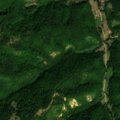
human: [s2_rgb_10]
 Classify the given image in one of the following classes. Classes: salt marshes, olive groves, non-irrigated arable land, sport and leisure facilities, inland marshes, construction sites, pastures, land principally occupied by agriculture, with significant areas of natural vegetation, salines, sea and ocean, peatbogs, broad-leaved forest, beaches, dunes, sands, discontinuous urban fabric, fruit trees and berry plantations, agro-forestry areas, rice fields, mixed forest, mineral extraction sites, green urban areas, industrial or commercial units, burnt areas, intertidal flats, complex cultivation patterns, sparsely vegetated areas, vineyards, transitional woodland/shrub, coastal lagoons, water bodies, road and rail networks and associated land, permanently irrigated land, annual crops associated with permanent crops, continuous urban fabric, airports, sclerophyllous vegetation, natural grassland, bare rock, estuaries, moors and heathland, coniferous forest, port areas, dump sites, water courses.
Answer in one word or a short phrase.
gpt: land principally occupied by agriculture, with significant areas of natural vegetation, broad-leaved forest